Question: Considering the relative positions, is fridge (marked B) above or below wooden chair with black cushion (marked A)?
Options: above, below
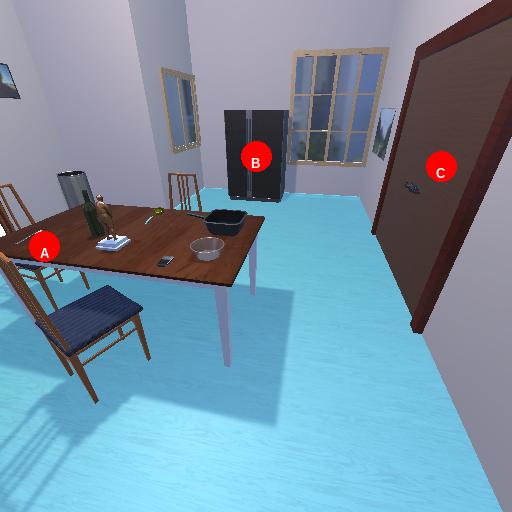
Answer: above